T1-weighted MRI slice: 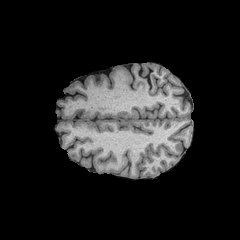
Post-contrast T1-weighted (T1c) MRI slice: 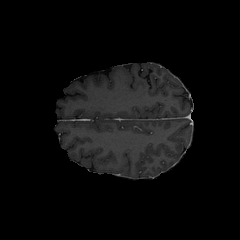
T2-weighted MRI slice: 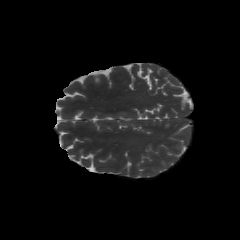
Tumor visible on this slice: yes